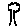
Label: tree